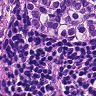
Metastatic tissue present: yes